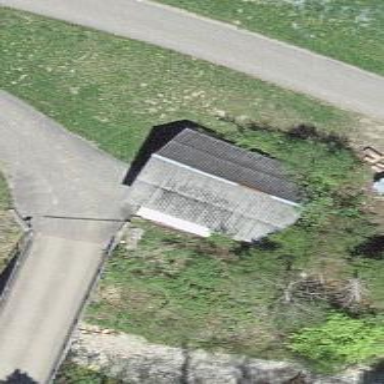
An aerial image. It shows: Barn.